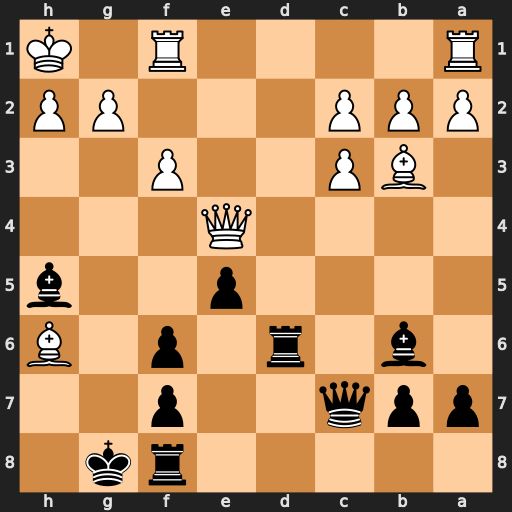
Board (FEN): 5rk1/ppq2p2/1b1r1p1B/4p2b/4Q3/1BP2P2/PPP3PP/R4R1K
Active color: b
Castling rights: -
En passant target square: -
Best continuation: f5 Qxf5 Rxh6